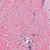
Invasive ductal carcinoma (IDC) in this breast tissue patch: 1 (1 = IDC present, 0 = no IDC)